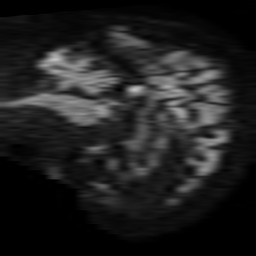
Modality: TRACE
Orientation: sagittal
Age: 88
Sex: male
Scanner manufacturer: philips
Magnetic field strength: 1.5 T
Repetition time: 3.393 s
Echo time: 0.06922 s